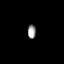
Tissue: prostate
Cell type: T cells
Senescence score: 0.2246
Nuclear area (px): 110
Mean DAPI intensity: 157.255